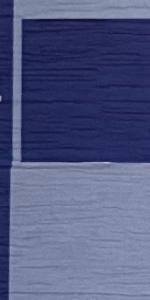
Label: Empty